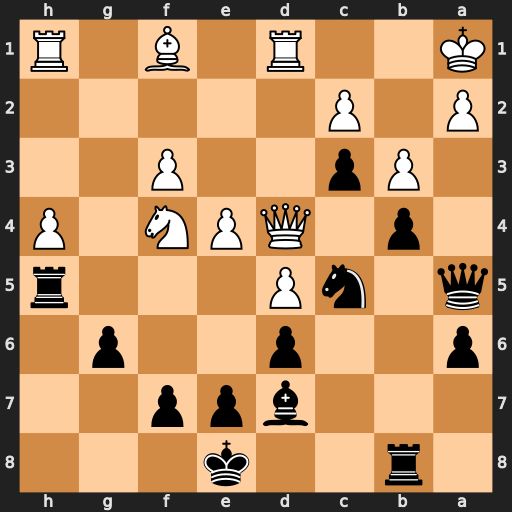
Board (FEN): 1r2k3/3bpp2/p2p2p1/q1nP3r/1p1QPN1P/1Pp2P2/P1P5/K2R1B1R
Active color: b
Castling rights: -
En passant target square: -
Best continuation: Qa3 Rb1 e5 Qe3 exf4